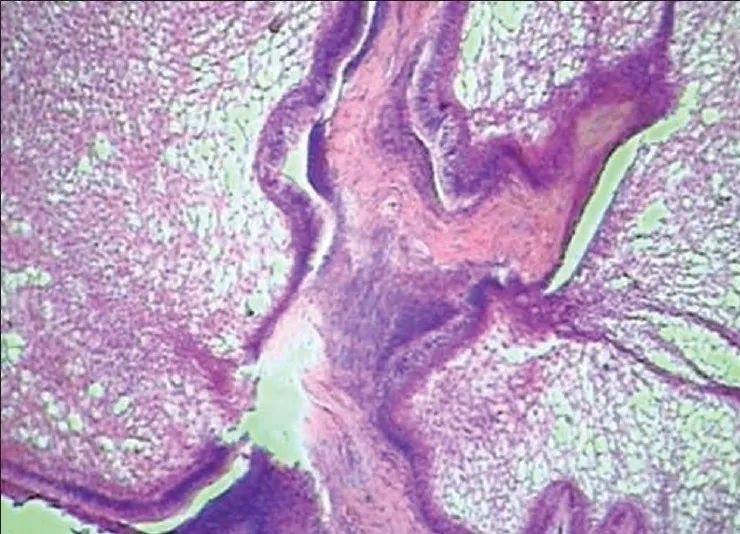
Neoplastic odontogenic epithelium in the form of large follicles (10x).
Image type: pathology (h&e)